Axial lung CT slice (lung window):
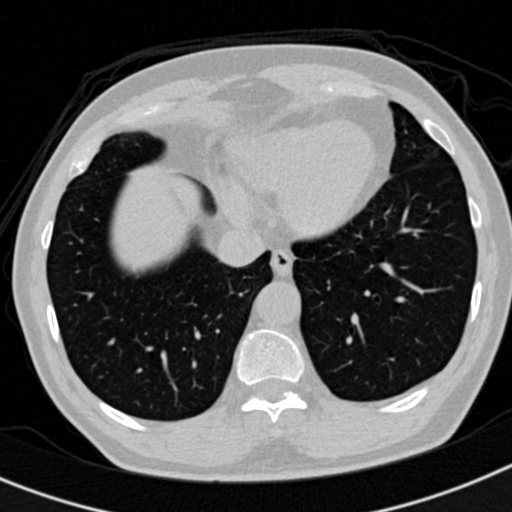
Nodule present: no